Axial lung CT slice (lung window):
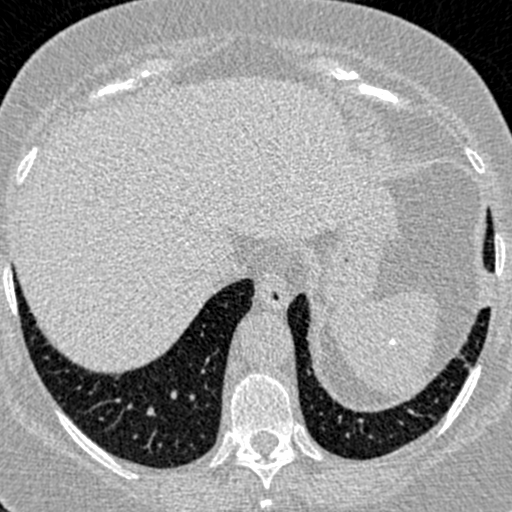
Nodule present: no